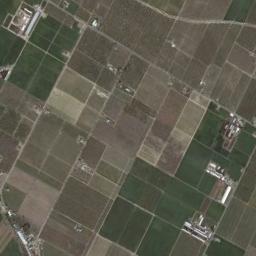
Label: rectangular_farmland